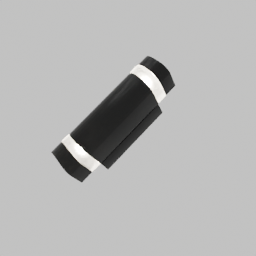
Label: lighting